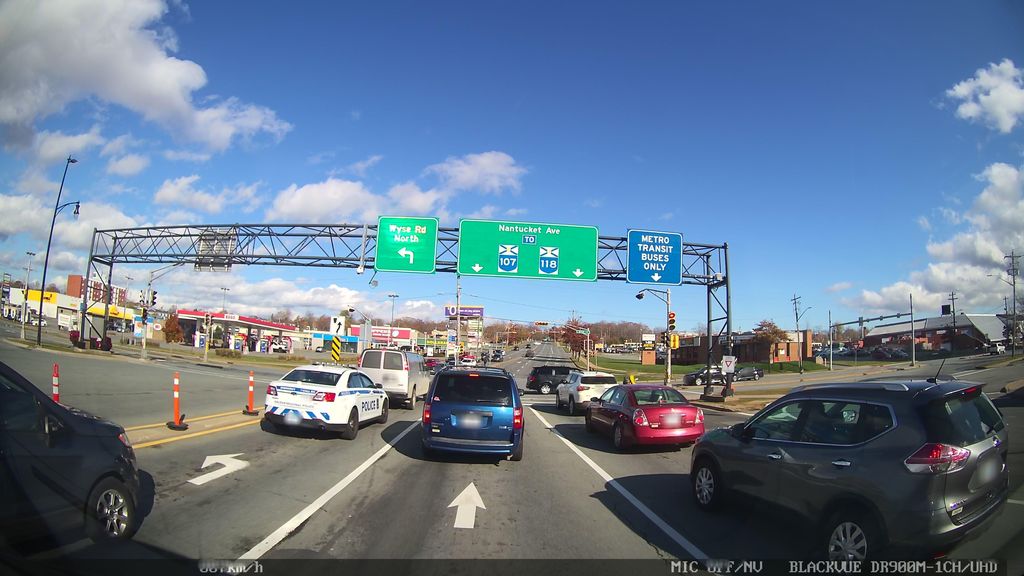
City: halifax